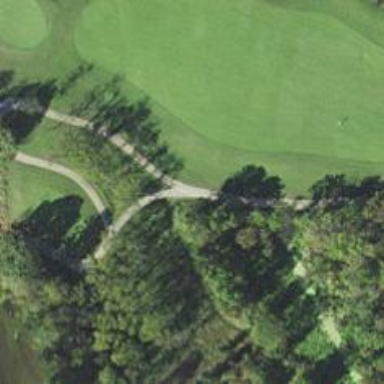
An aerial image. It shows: Path designated for golf carts.